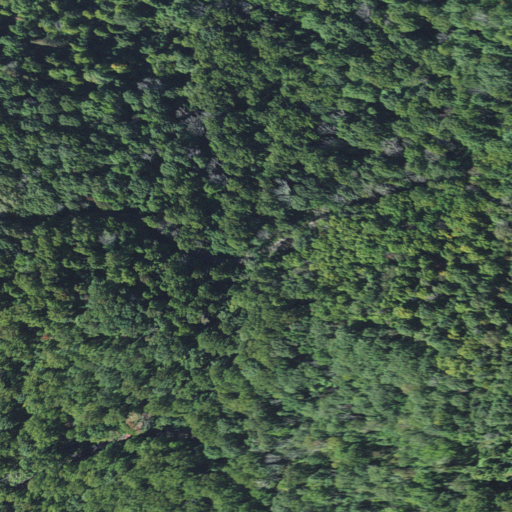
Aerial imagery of gap in North Carolina named Bull Gap containing deciduous forest and open development